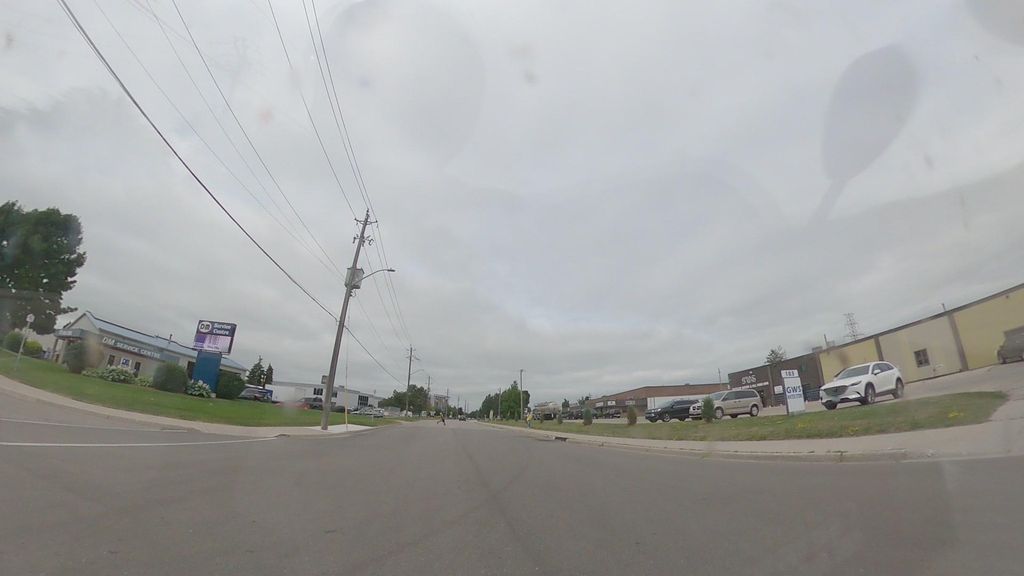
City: kitchener-waterloo